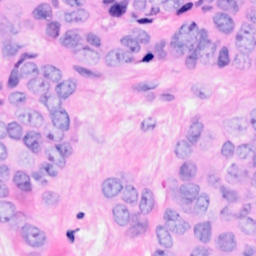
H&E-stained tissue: Breast